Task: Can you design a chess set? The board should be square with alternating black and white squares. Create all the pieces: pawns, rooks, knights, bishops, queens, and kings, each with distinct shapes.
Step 3510:
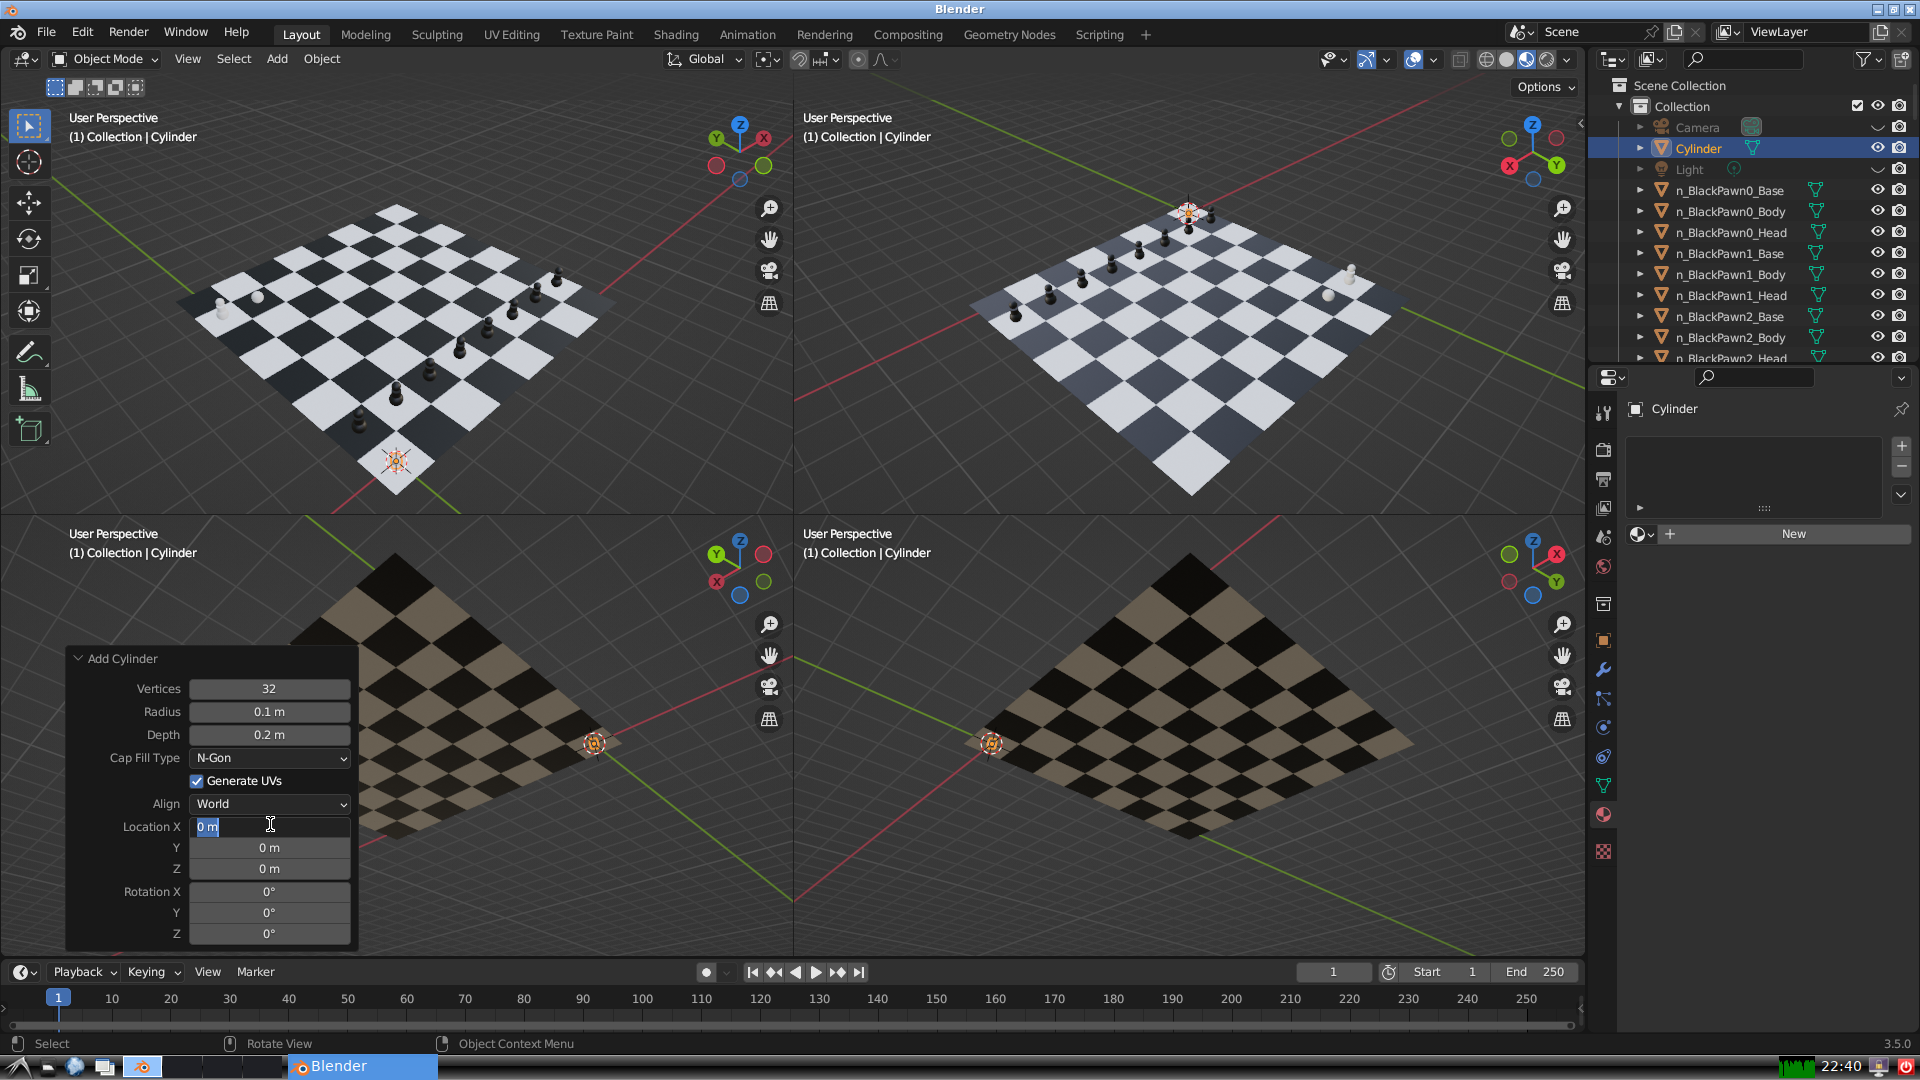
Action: input_text: 1.0